Question: I'm implementing drawing on canvas with html5 and javascript.
If I dont set canvas width and height manually ( leave it default) , my drawing works good.
However, when I set canvas size either from css or javascript, my drawing looks like distorted. The line starts drawing little bit away from the line, and the line looks distorted.

Here is the code for mousedown event.
'''
if (mouseDown)
{
previousX = currentX;
previousY = currentY;
currentX = e.clientX - canvas.offsetLeft;
currentY = e.clientY - canvas.offsetTop;
ctx.beginPath();
ctx.moveTo(previousX, previousY);
ctx.lineTo(currentX, currentY);
ctx.strokeStyle = color;
ctx.lineWidth = y;
ctx.stroke();
ctx.closePath();
}
'''
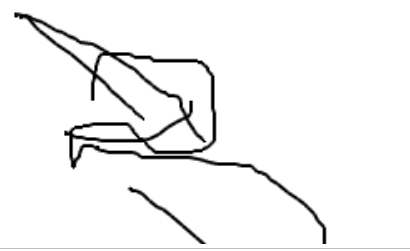
Answer: You must set the size of canvas using its correct properties/attributes.
Canvas is an element with a bitmap. If you use CSS or style you will only scale the element, not the bitmap. The result is a blurry image.
Set correct size by doing this (and CSS is not necessary normally):
'''
<canvas width=800 height=800></canvas>
'''
or in JavaScript:
'''
canvas.width = 800; // example size
canvas.height = 800;
'''
If you use CSS, either using a rule or the style attribute in the element, to scale the canvas you will only scale a 300x150 pixel bitmap to something else which will give bad quality. Always scale the and then redraw (as the canvas will be cleared).